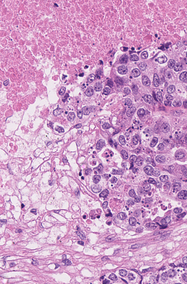
Tumor epithelial tissue: yes
Tumor-associated stroma tissue: yes
Normal tissue: no